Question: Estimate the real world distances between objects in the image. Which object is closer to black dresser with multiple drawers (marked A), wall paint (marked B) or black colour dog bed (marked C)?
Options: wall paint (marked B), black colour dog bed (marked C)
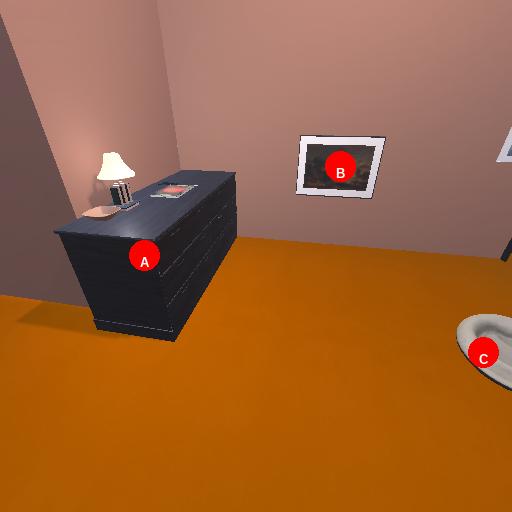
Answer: wall paint (marked B)